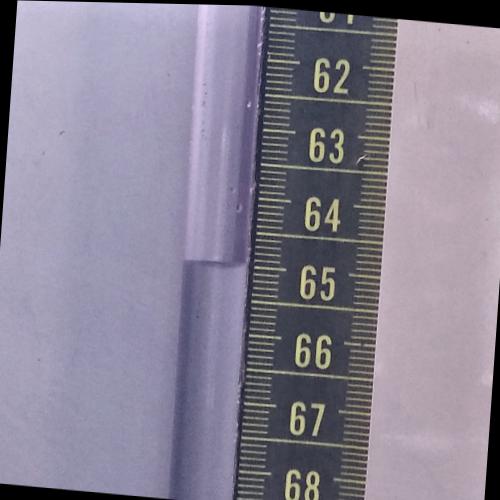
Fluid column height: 65.0 cm